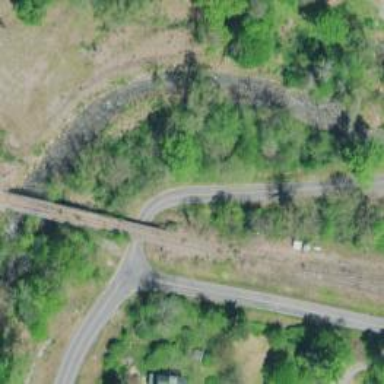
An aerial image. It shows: Disused railway bridge.